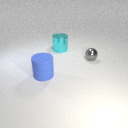
small gray metal sphere to the right of large cyan metal cylinder